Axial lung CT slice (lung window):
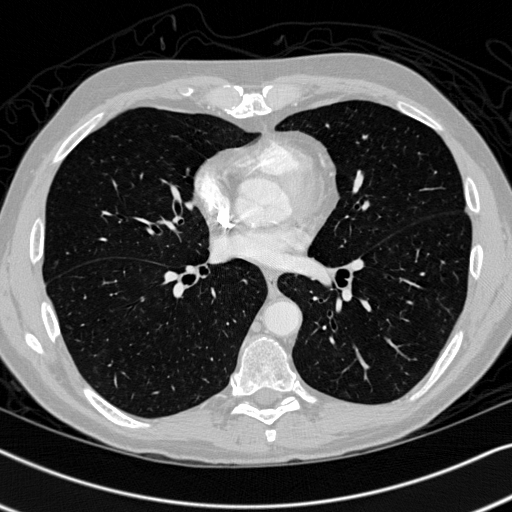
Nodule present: no